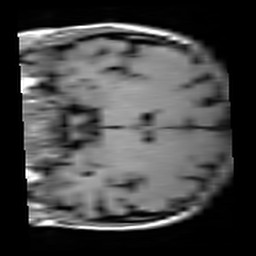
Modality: T1w
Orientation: coronal
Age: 36
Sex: female
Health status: healthy
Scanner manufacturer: siemens
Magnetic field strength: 3 T
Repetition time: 4.1 s
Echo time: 0.0085 s